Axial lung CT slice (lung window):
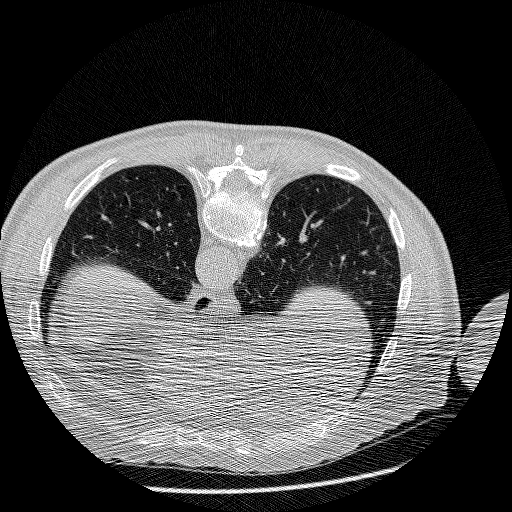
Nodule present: no